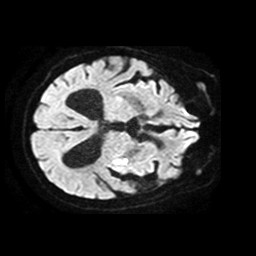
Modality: TRACE
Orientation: axial
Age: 83
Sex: female
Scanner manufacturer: philips
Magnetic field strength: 1.5 T
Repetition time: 3.503 s
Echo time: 0.09255 s